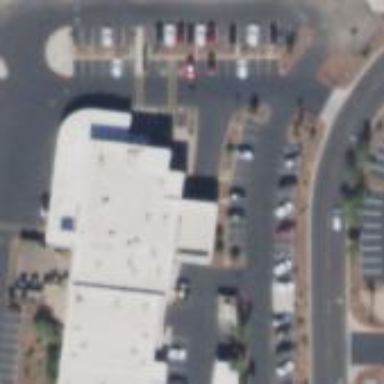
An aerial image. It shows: Car shop building.